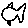
Label: fish